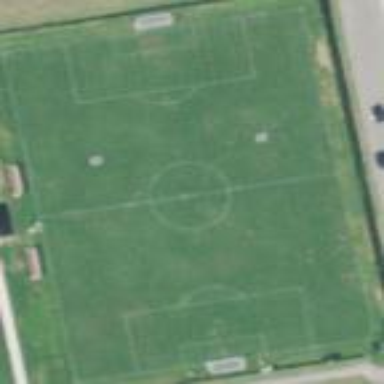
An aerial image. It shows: Soccer pitch for leisure land activities.